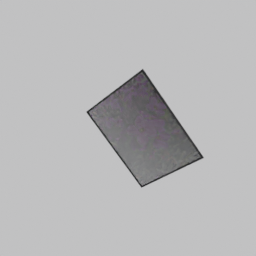
Label: decoration